Question: When a validation error occurs on a '<select>' form element after pressing the submit button, the 'errorClass' appears to be applied to the '<select>' element which is not what I want. 'errorClass' should only be applied to the error message.
How can we avoid that problem?
: <URL>

---
## Update
: <URL>
If you take a look at updated code, when the error occurs, the class 'alert' is not applied to the error element until u click on the error element... this strange behavior is seen in both Chrome and Firefox.
Somehow '$(element).siblings('label.error').addClass('alert');' did not add the 'alert' class initially...
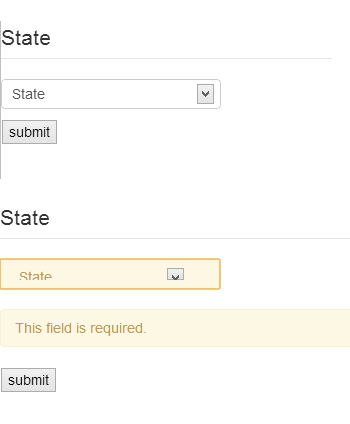
Answer: You can use the 'highlight' and 'unhighlight' callback functions to apply whatever class you wish to whatever element you wish. Below are the default functions. By including them as options inside '.validate()', you can over-ride these defaults with whatever code you wish.
'''
highlight: function( element, errorClass, validClass ) {
if ( element.type === "radio" ) {
this.findByName(element.name).addClass(errorClass).removeClass(validClass);
} else {
$(element).addClass(errorClass).removeClass(validClass);
}
},
unhighlight: function( element, errorClass, validClass ) {
if ( element.type === "radio" ) {
this.findByName(element.name).removeClass(errorClass).addClass(validClass);
} else {
$(element).removeClass(errorClass).addClass(validClass);
}
}
'''
:
Regarding OP's amended question,
> '$(element).siblings('label.error').addClass('alert');'
That's because you are trying to select 'label.error' and it does not exist yet. You must have a 'label.error' you can select it and apply '.alert'... those two things can't happen simultaneously.
A workaround might include changing the default 'errorClass' for the plugin to '.alert' and then using 'highlight' and 'unhighlight' to apply whatever classes need to be applied to the 'select' element.
See: <URL>